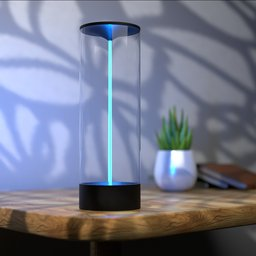
Label: lighting